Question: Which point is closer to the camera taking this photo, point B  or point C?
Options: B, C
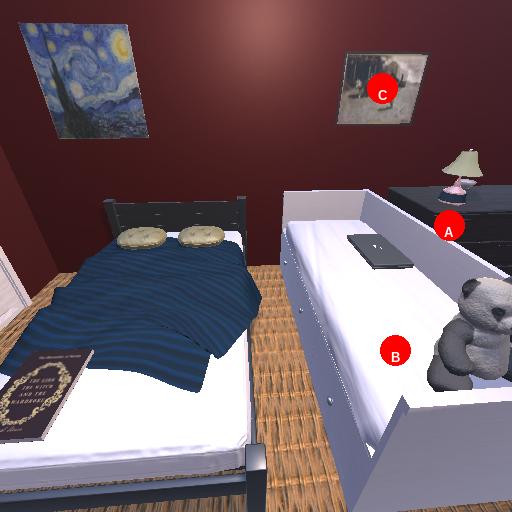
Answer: B